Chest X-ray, AP view. Patient: 27 years old, sex M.
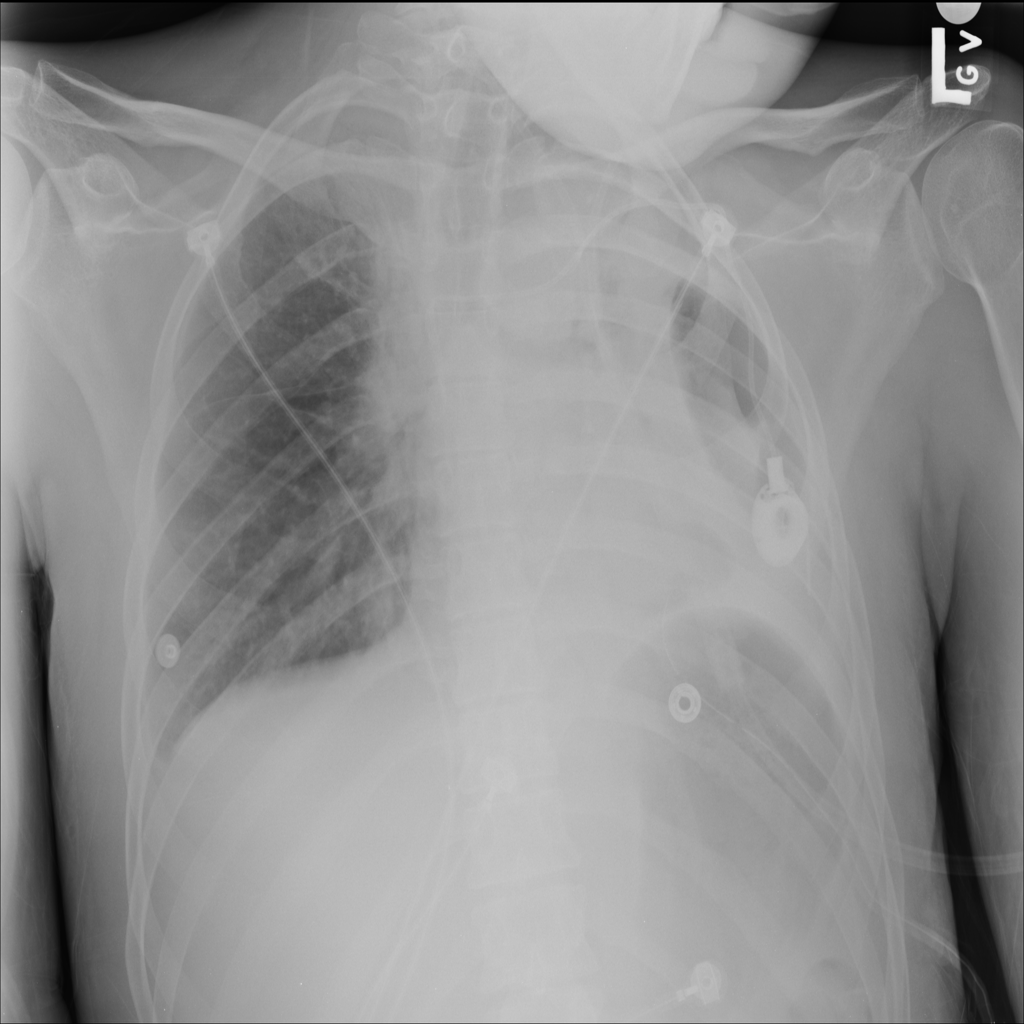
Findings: No Finding